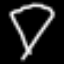
Label: diamond